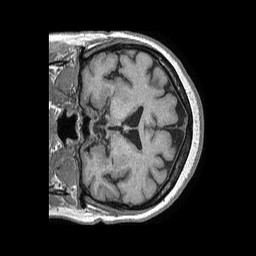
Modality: T1w
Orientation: coronal
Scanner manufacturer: philips
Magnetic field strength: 1.5 T
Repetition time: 0.007993 s
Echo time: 0.003726 s